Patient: sex M, age 60
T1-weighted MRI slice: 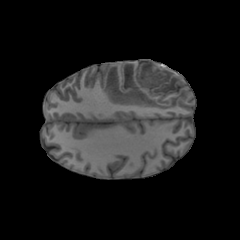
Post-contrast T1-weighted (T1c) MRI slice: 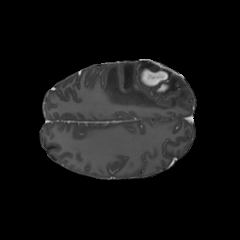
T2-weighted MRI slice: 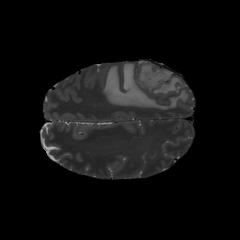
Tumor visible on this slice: yes
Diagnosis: Glioblastoma, IDH-wildtype
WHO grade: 4